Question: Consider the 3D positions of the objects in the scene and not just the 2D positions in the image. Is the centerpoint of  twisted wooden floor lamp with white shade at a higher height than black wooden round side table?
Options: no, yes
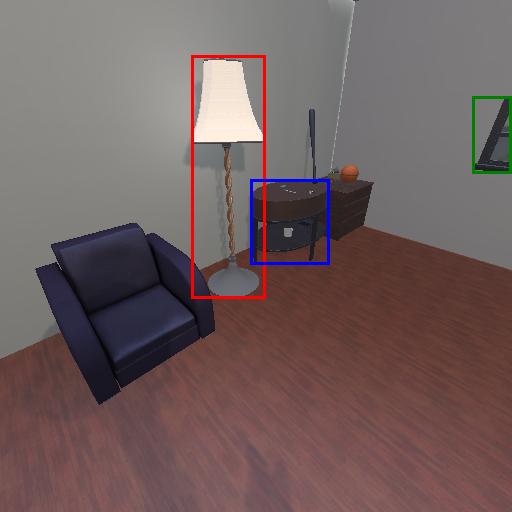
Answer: no